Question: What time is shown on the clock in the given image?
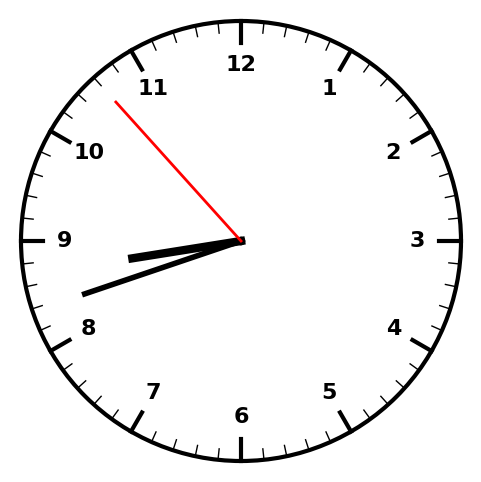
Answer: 08:41:53